Field crop: maize
Growth stage: 2
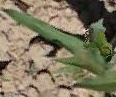
Species: maize